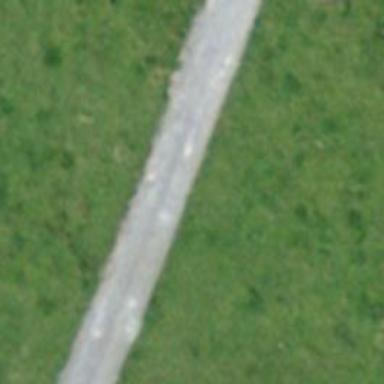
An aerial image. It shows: Service road with grade 1 tracktype.